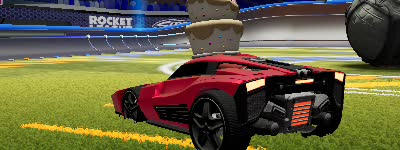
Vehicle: breakout